五年级 · 立体几何学
一个密封的长方体水箱, 从里面量, 长 60 厘米，宽 30 厘米，高 30 厘米，当水箱如图 1 放置时，水深为 20 厘米，当水箱如图 2 放置时，水深多少厘米?（虚线以下为水）

图 2

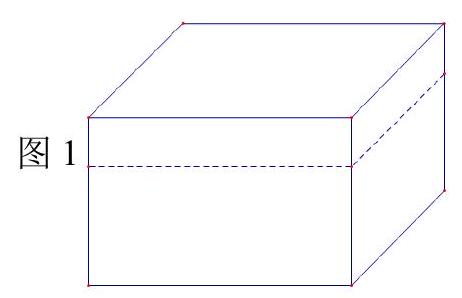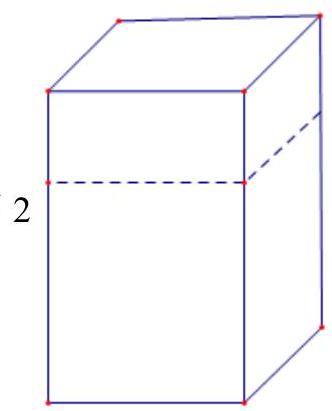
答案: 解40 厘米

【详解】 $60 \times 30 \times 20 \div(30 \times 30)=40$ (厘米)